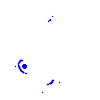
Particle: electron